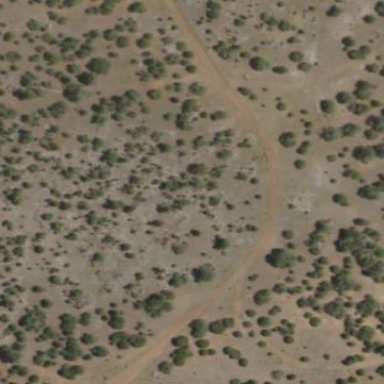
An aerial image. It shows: Patch of scrub vegetation.